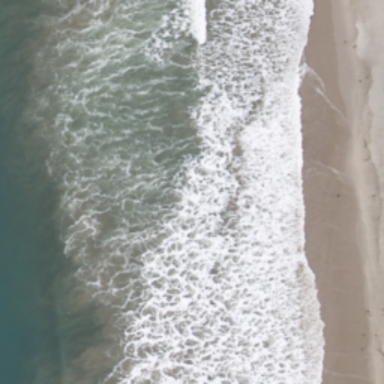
This is a beach with blue sea and white sands .